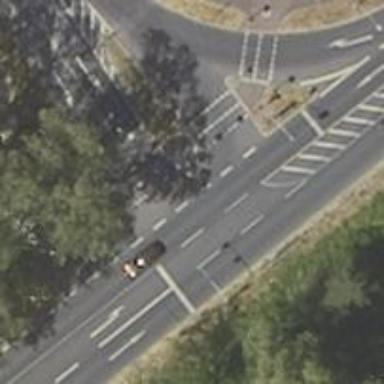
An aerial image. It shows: Primary road with asphalt surface.